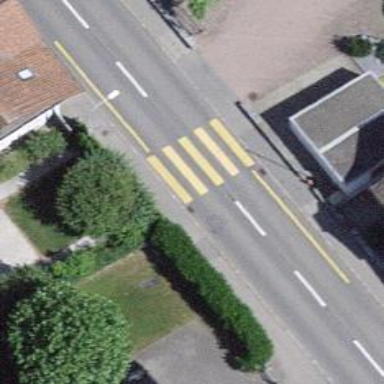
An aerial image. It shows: Uncontrolled road crossing.